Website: bh-photo
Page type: customer-info-address
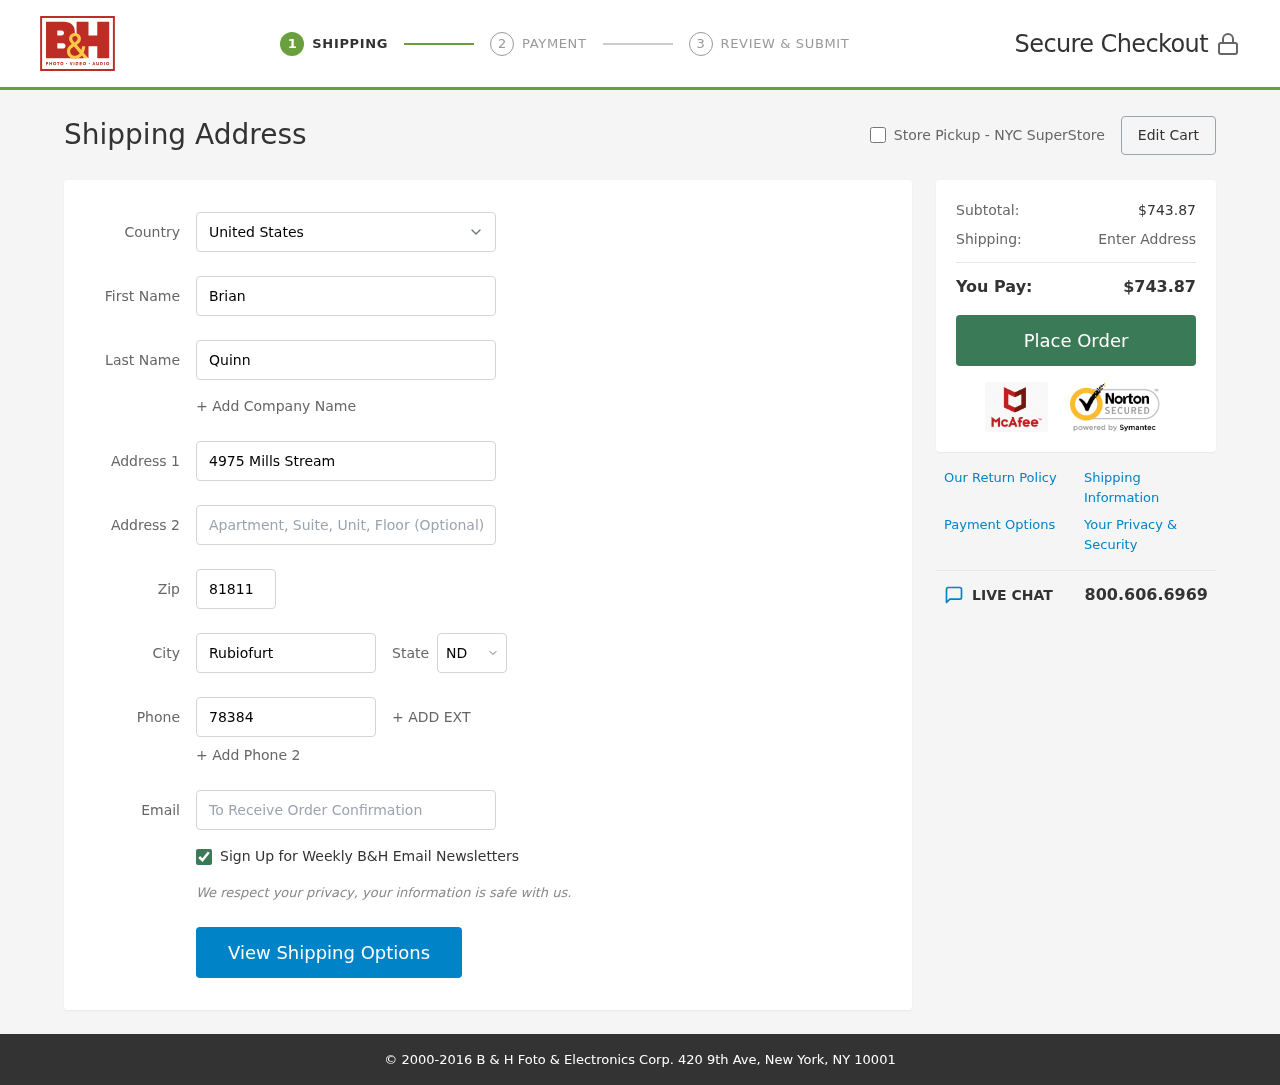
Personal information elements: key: PII_CITY
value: Rubiofurt
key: PII_COUNTRY
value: United States
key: PII_EMAIL
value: brian.quinn@gmail.com
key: PII_FIRSTNAME
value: Brian
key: PII_LASTNAME
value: Quinn
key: PII_PHONE
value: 7838408434
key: PII_POSTCODE
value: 81811
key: PII_STATE_ABBR
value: ND
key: PII_STREET
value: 4975 Mills Stream
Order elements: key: ORDER_SUBTOTAL
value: $743.87
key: ORDER_TOTAL
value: $743.87